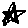
Label: star